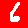
Digit: 6